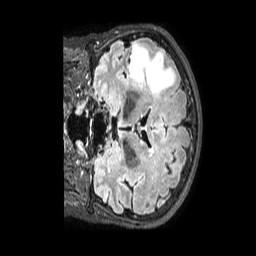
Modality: FLAIR
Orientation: coronal
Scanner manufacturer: philips
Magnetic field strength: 3 T
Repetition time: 4.8 s
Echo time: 0.34 s